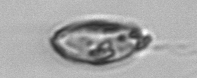
Label: Katodinium_or_Torodinium